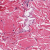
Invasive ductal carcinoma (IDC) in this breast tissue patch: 0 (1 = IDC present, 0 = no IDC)